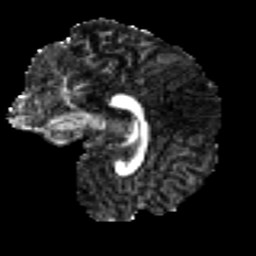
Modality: FA
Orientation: sagittal
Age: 22
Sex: female
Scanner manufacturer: ge
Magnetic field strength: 3 T
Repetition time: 7.8 s
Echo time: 0.0606 s